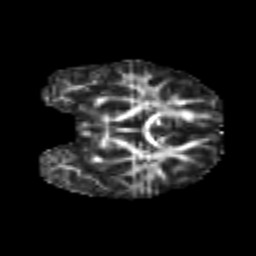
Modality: FA
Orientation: coronal
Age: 6
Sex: male
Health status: healthy